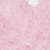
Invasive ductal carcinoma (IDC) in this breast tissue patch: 0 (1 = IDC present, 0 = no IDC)